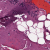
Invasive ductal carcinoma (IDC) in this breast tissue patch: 0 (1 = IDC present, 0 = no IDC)